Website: macys
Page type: customer-info-address
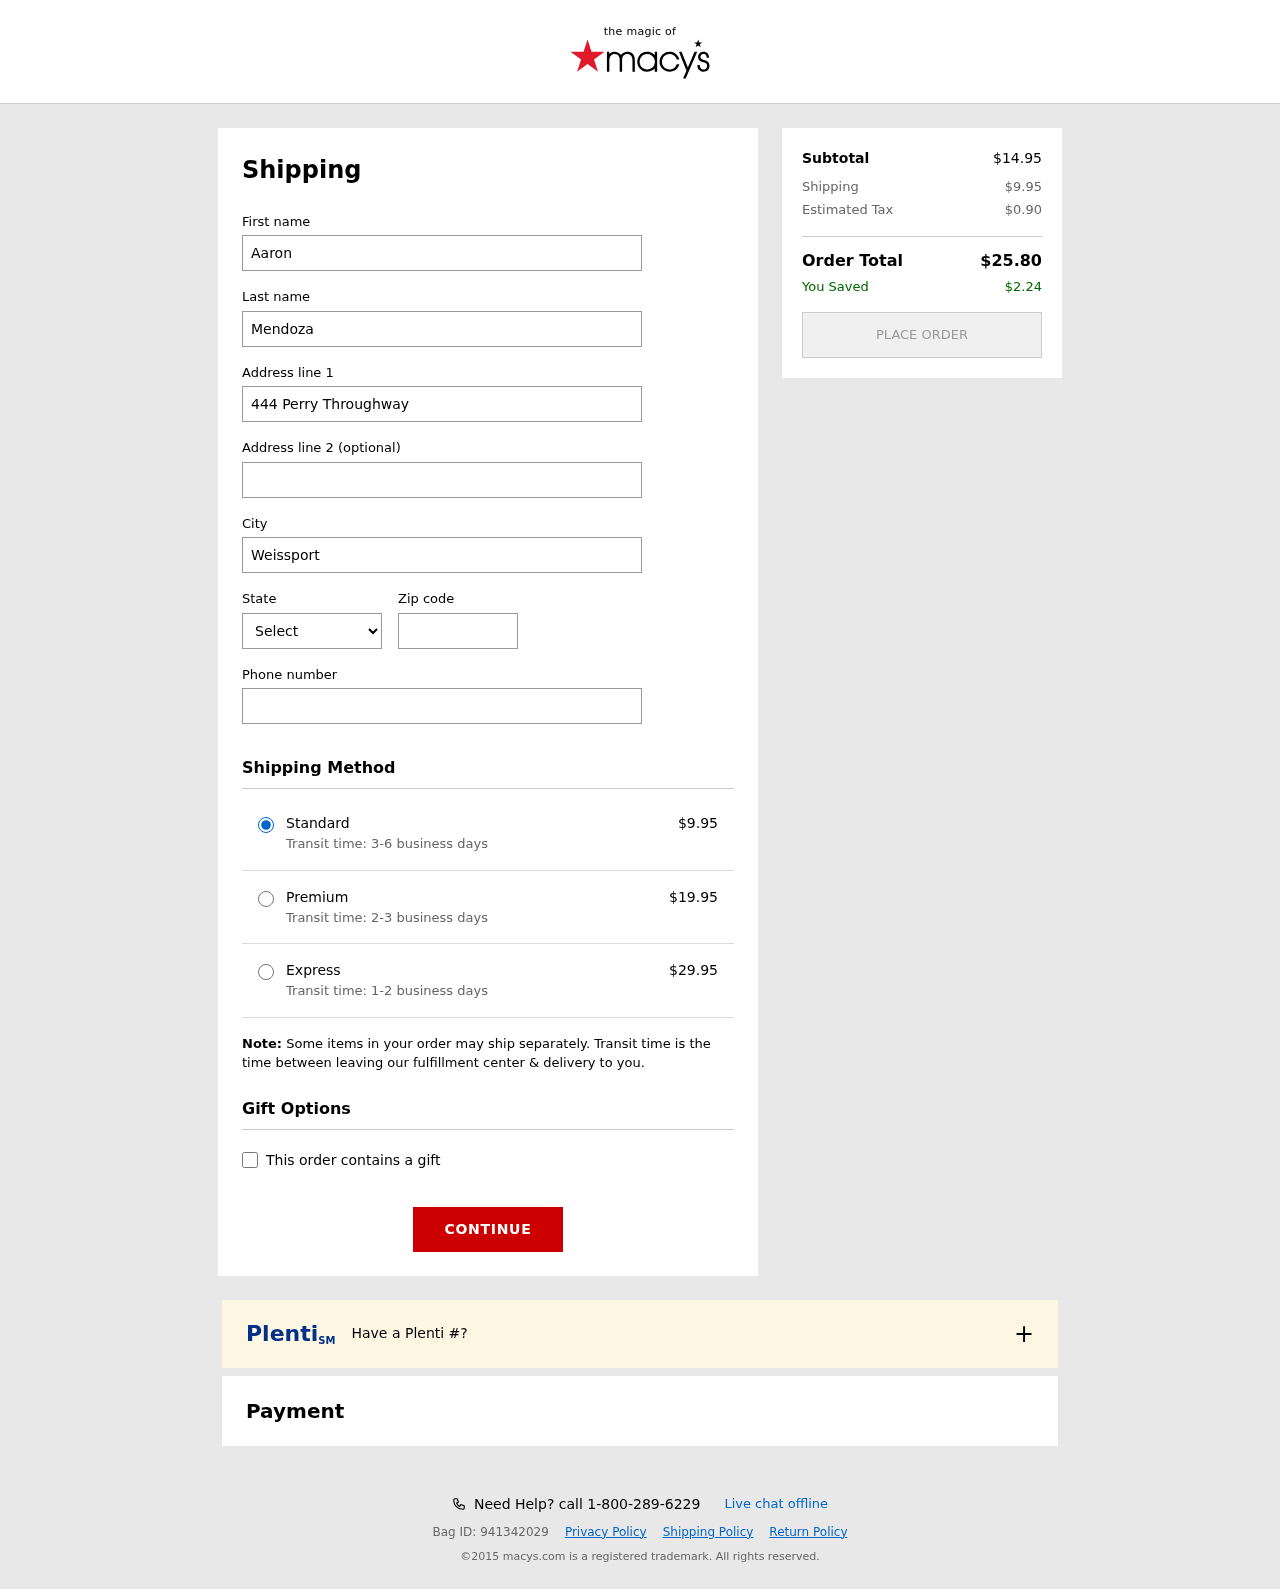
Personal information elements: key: PII_CITY
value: Weissport
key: PII_FIRSTNAME
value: Aaron
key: PII_LASTNAME
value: Mendoza
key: PII_PHONE
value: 6936951455
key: PII_POSTCODE
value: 94054
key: PII_STATE_ABBR
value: TX
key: PII_STREET
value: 444 Perry Throughway
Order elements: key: ORDER_SHIPPING_COST
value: $9.95
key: ORDER_SHIPPING_COST_PREMIUM
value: $19.95
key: ORDER_SHIPPING_COST_EXPRESS
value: $29.95
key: ORDER_SUBTOTAL
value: $14.95
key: ORDER_TAX
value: $0.90
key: ORDER_TOTAL
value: $25.80
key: ORDER_SAVINGS
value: $2.24